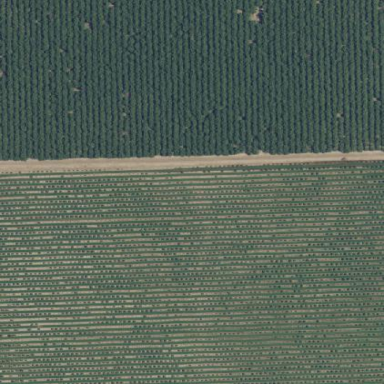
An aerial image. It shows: Orchard filled with almond trees.